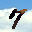
Label: 7